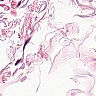
Metastatic tissue present: no